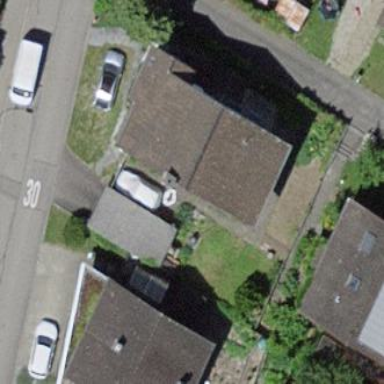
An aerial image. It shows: Building with tiled roof.